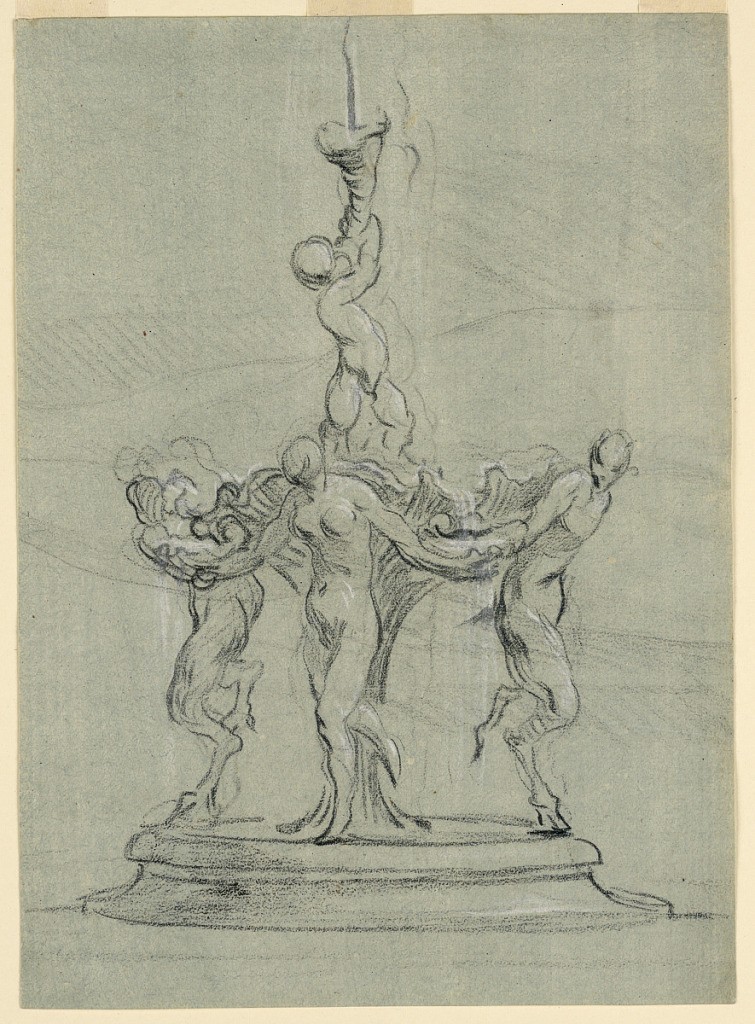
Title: Project for a Fountain
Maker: Etienne-Maurice Falconet, 1716 – 1791
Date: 1720–30
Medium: Charcoal, black and white chalk with brush and blue wash on off-white laid paper
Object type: Drawing
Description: Below, a circular base, molded.  From its center rises a blossom-like bowl.  It is supported at the front by a dancing girl, at the sides by dancing satyrs.  In the center is a putto blowing water from a large horn.  The entire front is colored light green.